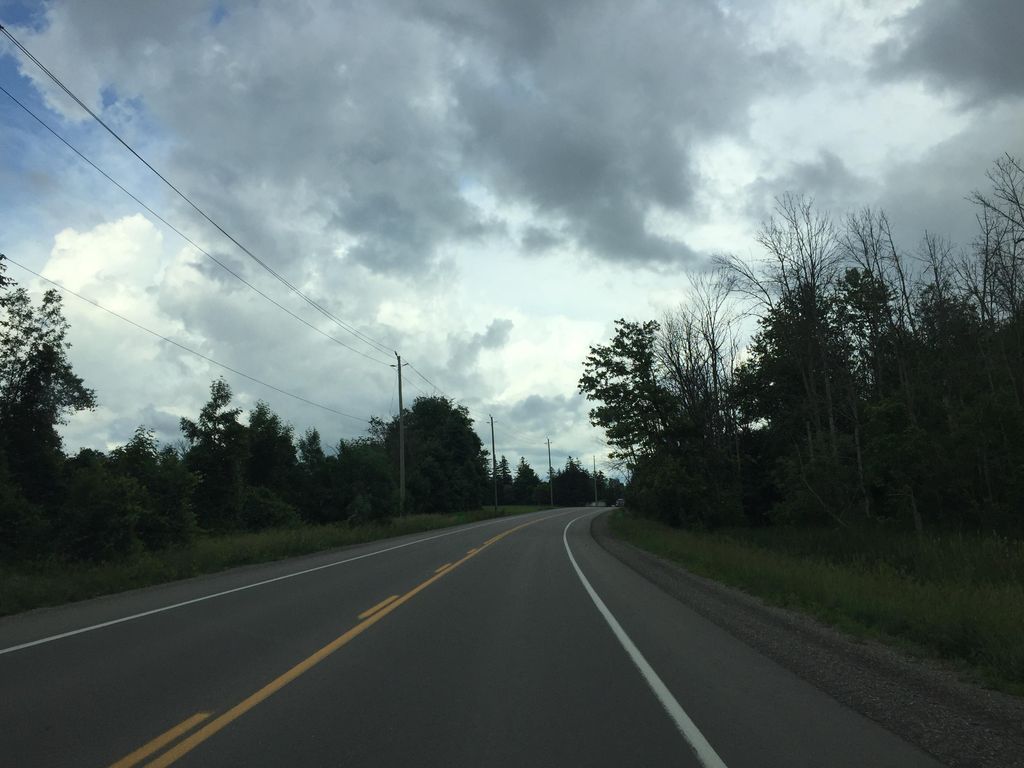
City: kitchener-waterloo